Question: Please visit the 'jsfiddle' <URL>, where the output can be seen. When hover displays the menu text, the background of the text field is transpernt + and lower zindex. I haven't set any transparency or zindex to the menu.
I have tried every possible technique to get it resolved but no luck.
'''
.control-menu {
float: left;
width: 50px;
background-color: #F0F0F0;
height: 380px;
border-right: 1px solid #e0e0e0;
z-index: 100;
}
.control-menu ul {
list-style: none;
padding: 0;
margin: 0;
}
.btn {
position: relative;
display: block;
text-decoration: none;
background-color: #e0e0e0;
padding: 15px 20px 10px 20px;
text-align: center;
margin: 0 0 1px 0;
border-right: 1px groove #f00;
text-shadow: #666666 1px 1px 1px;
}
.btn-name {
display: none;
border-top: 1px solid #f0f0f0;
padding-top: 16px !important;
}
.btn:hover .btn-name {
display:inline;
background-color: #e0e0e0;
width: 100px;
padding: 17px 20px 12px 0;
margin: 0 0 1px 0;
border-right: 1px groove #f00;
}
.btn.active {
background-color: #F0F0F0;
border-bottom: 1px solid #f00;
}
.btn.active:hover .btn-name {
background-color: #F0F0F0;
border-bottom: 1px solid #f00;
}
'''

can someone please guide solution?
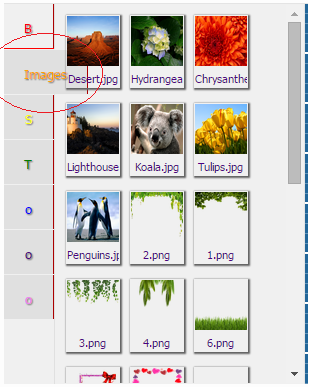
Answer: just add
'''
z-index:200
'''
to the .btn, didn't change any positioning <URL>